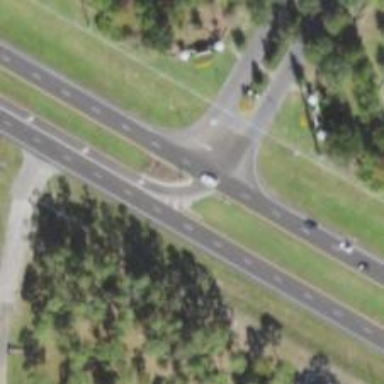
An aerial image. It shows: Trunk link highway.